Aerial crown-view tile of a tropical tree (Barro Colorado Island, Panama), acquired 20241014:
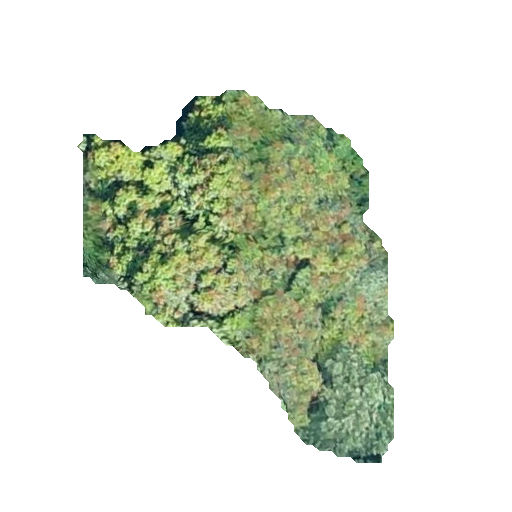
Species: Protium stevensonii
GBIF accepted scientific name: Tetragastris panamensis
Crown area: 111.999 m²